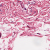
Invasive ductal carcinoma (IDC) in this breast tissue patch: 0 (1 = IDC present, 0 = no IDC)